Field crop: maize
Growth stage: 2
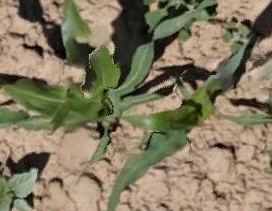
Species: maize